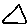
Label: triangle